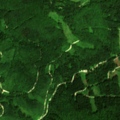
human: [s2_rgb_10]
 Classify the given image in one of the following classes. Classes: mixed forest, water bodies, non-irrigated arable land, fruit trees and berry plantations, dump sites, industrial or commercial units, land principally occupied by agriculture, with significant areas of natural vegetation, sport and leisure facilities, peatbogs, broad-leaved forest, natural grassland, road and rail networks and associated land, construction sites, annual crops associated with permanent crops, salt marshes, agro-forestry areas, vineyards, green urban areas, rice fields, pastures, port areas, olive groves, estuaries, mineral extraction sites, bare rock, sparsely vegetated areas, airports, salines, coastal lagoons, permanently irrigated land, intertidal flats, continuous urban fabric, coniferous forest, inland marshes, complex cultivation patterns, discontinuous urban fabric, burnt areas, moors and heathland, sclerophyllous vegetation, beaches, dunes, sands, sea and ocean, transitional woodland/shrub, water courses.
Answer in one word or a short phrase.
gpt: mixed forest